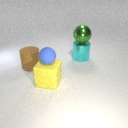
large cyan metal cylinder behind large yellow rubber cube